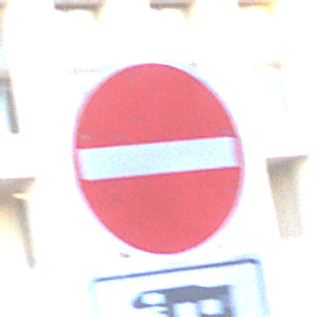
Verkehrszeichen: VerbotDerEinfahrt
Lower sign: MehrspurigeFahrzeugeFrei10
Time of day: SunriseSunset
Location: Outdoor (Urban)
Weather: Clear
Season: NotSpecified
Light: Natural